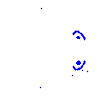
Particle: electron